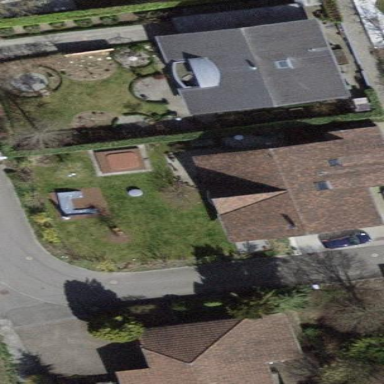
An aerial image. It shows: Building with tiled roof.